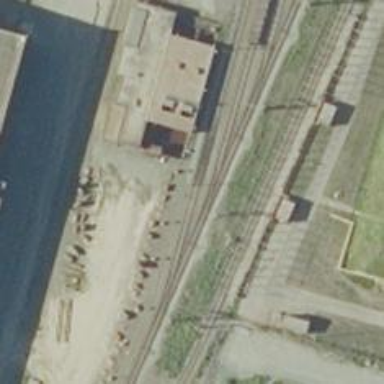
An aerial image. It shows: Wedge used for railway derailment.